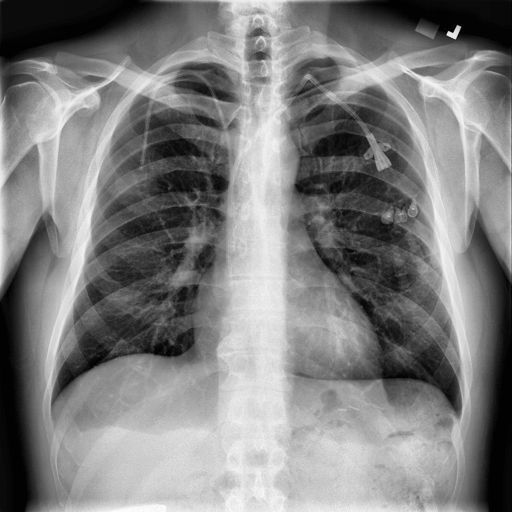
Finding: NORMAL